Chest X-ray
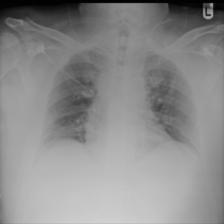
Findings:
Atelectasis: negative
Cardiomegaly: negative
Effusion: negative
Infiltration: negative
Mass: negative
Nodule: negative
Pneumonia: negative
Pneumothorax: negative
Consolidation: negative
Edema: negative
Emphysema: negative
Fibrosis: negative
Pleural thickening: negative
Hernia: negative